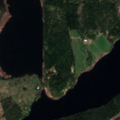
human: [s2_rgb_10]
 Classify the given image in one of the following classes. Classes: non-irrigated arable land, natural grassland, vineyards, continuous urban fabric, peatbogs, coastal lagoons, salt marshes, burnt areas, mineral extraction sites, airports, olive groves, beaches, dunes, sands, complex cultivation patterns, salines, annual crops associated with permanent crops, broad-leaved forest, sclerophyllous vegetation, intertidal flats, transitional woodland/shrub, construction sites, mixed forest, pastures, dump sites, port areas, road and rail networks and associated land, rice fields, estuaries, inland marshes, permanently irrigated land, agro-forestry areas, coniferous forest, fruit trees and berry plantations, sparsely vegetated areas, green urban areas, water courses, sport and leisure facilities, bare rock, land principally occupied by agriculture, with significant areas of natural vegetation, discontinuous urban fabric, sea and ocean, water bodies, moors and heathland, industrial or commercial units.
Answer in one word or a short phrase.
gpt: mixed forest, sea and ocean